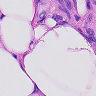
Metastatic tissue present: yes